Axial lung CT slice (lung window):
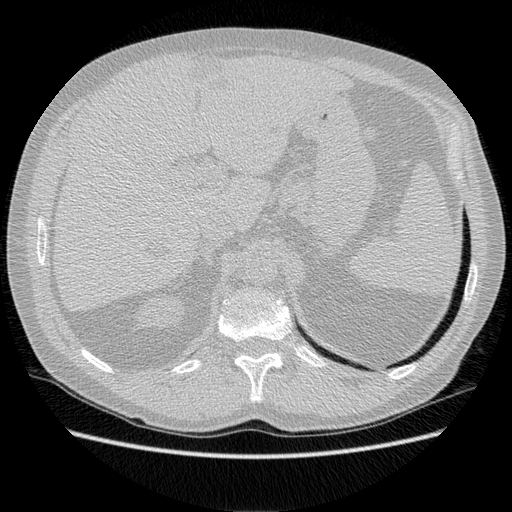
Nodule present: no